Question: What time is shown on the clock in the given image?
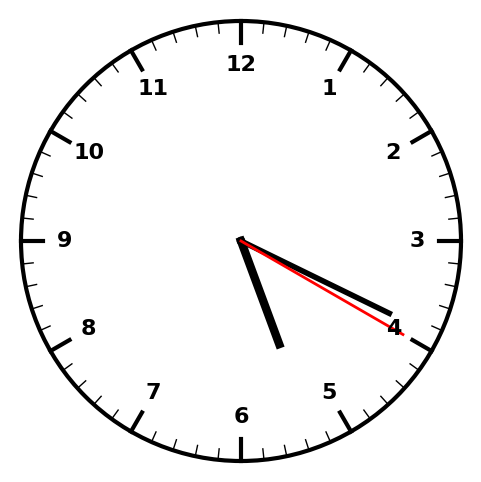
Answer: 05:19:20